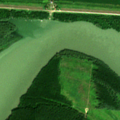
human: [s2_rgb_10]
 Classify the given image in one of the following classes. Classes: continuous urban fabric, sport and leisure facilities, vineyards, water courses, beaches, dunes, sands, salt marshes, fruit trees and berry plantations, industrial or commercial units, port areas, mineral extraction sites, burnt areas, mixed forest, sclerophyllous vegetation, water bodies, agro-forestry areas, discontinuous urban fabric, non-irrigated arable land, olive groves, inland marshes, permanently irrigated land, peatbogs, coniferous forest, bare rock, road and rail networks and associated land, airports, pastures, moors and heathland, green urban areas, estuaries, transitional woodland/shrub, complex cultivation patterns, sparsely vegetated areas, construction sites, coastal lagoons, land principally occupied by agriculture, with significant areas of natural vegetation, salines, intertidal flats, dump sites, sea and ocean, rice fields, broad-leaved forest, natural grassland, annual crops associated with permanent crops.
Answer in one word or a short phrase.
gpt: non-irrigated arable land, broad-leaved forest, transitional woodland/shrub, inland marshes, water courses